Question: I have a small image and i have to show some text beside that image. for that i have used the below html and css.
'''
<div class="main">
<img alt="image"/>
<h2>this is heading text. This is heading text. This is heading text</h2>
</div>
.main{
border:1px solid black;
height:200px;
width:400px;
padding:20px;
}
h2{
display:inline;
}
'''
it is showing like this

The second line is wrapping below the image. I have to get the second line just below the first line not below the image.
I tried using float also. but not working. please help.
I created a fiddle so you can edit it easily: <URL>
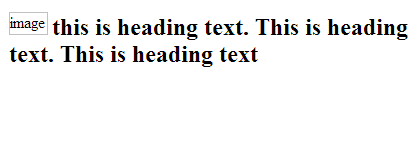
Answer: You could simply float the image, and push the h2 across with a left margin.
<URL>
'''
img { float: left; }
h2{ margin: 0 0 0 50px; }
'''